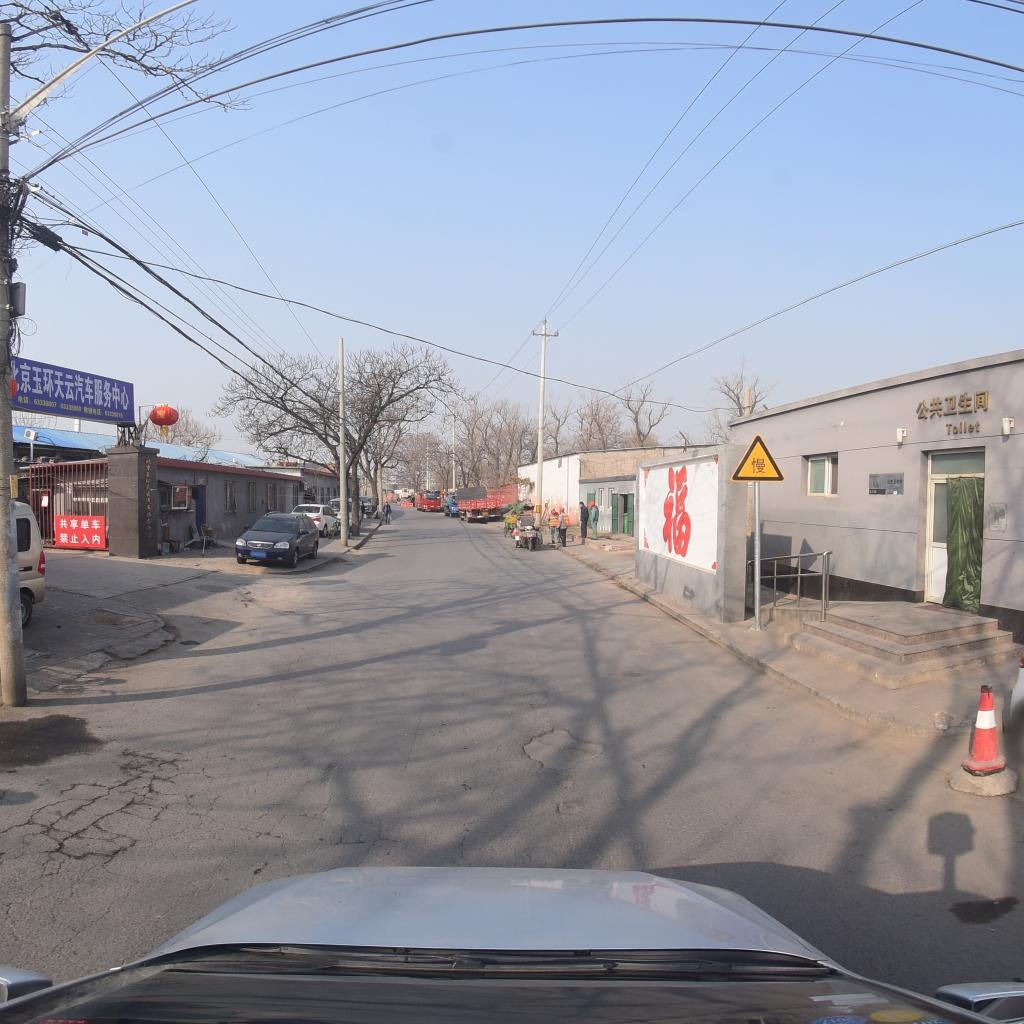
Region: Fengtai
Road damage annotations: alligator crack, pothole, pothole, pothole